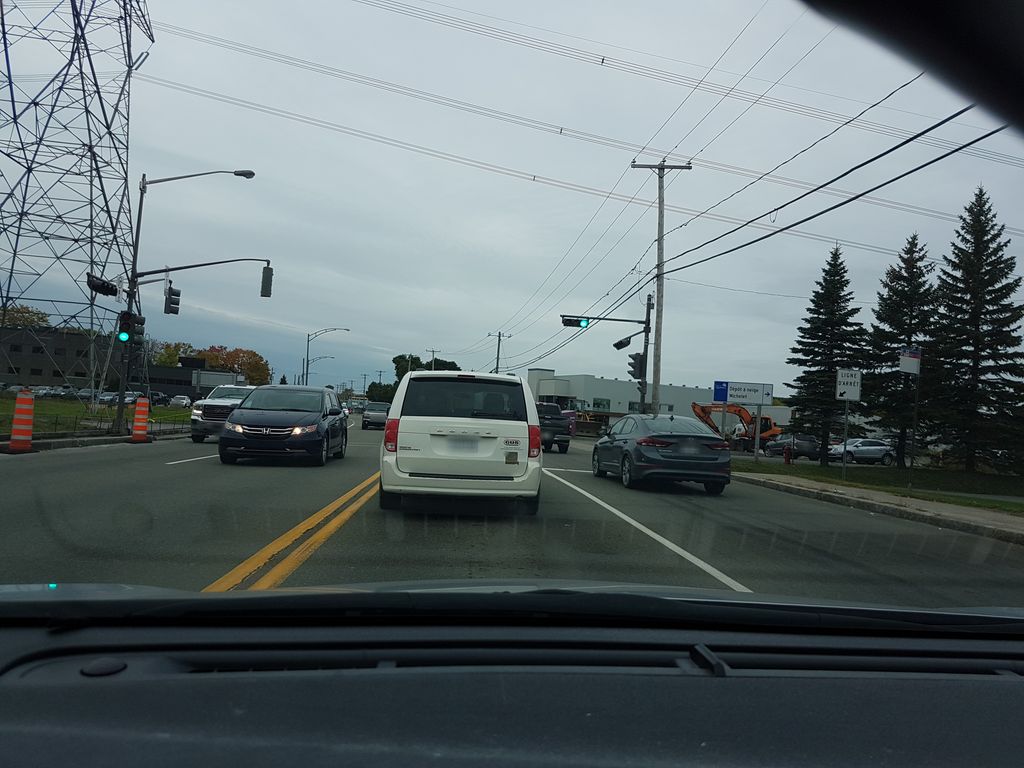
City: quebec_city